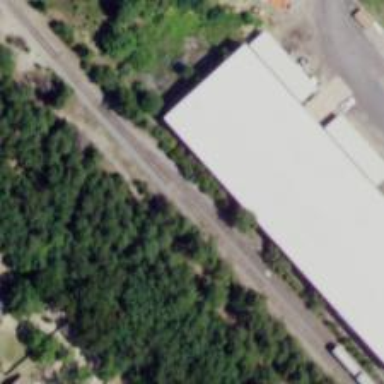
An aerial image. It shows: Railway siding with rails.